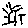
Label: sun